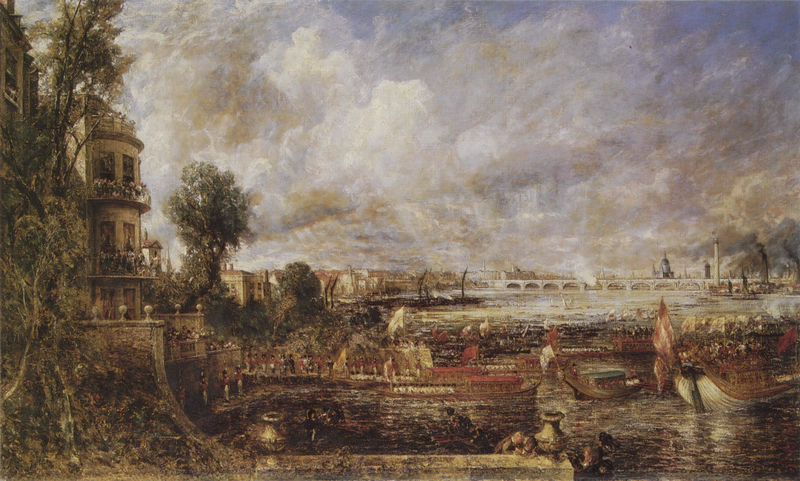
Titel: The Opening of Waterloo Bridge
Künstler: John Constable
Standort: London
Institution: Tate Gallery
Schlagwörter: baum, blau, blätter, dunkel, feuer, gemälde, himmel, laub, meer, wasser, weiß, wolken, bäume, fluss, frauen, grün, landschaft, menschen, ocker, see, stadt, ufer, braun, bunt, fenster, grau, hell, licht, männer, säule, terasse, dach, gebäude, haus, rot, schloss, wolke, beige, fest, malerei, architektur, mensch, stein, wache, öl, ferne, häuser, natur, spiegelung, wind, brücke, brüstung, gewässer, rauch, sonne, land, boot, boote, kahn, kamin, ruder, turm, amphore, amphoren, garten, vase, bewölkt, balkon, schiff, schiffe, segel, wellen, ansicht, fahnen, ort, venedig, fahne, mast, mauer, schornsteine, hafen, kuppel, masten, brand, dampf, krieg, querformat, schlacht, seestück, sturm, soldaten, rudern, vasen, balkone, regen, bögen, türme, strahlen, flusslandschaft, wolkig, uniform, rennen, festlich, villa, lanschaft, empfang, fernsicht, flaggen, ankunft, aufbruch, london, anlegestelle, hafenbecken, hasu, brücken, fahrt, ufermauer, wassers, gondel, gondeln, barken, schifffahrt, brück, brückenbögen, feierabend, beflaggt